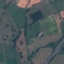
Land use / land cover class: Pasture